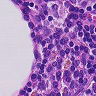
Metastatic tissue present: no